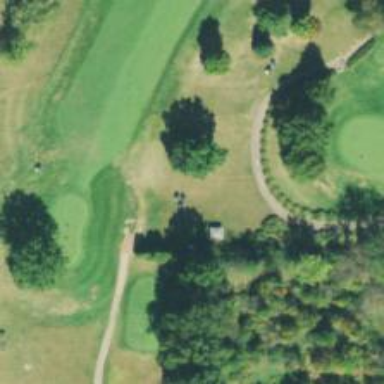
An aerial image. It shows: Footway that serves as golf path.